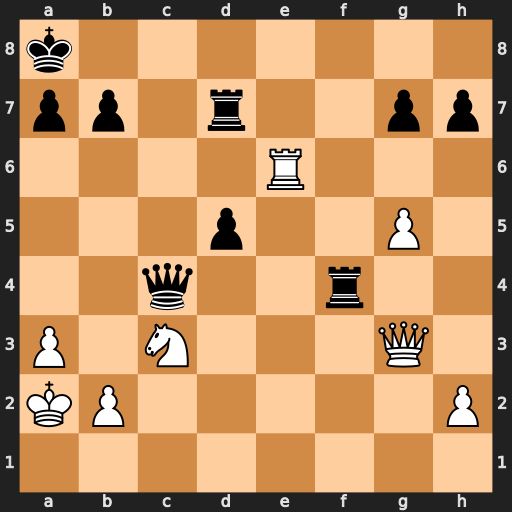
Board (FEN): k7/pp1r2pp/4R3/3p2P1/2q2r2/P1N3Q1/KP5P/8
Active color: w
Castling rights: -
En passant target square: -
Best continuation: b3 Qc8 Qxf4